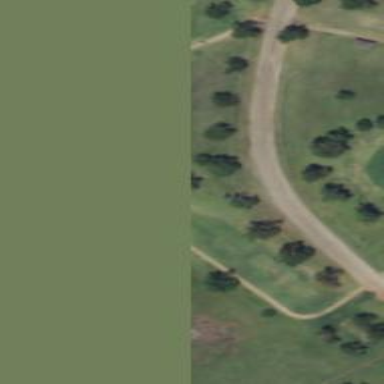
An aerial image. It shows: Rough grassy area used for golf.